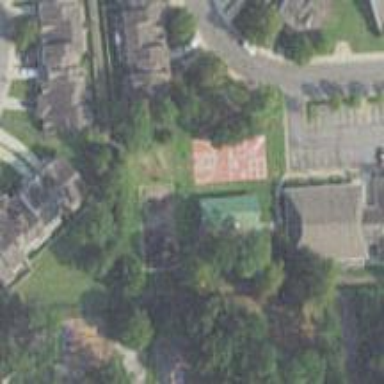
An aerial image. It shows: Basketball court in the leisure land pitch.